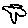
Label: star